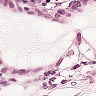
Metastatic tissue present: yes